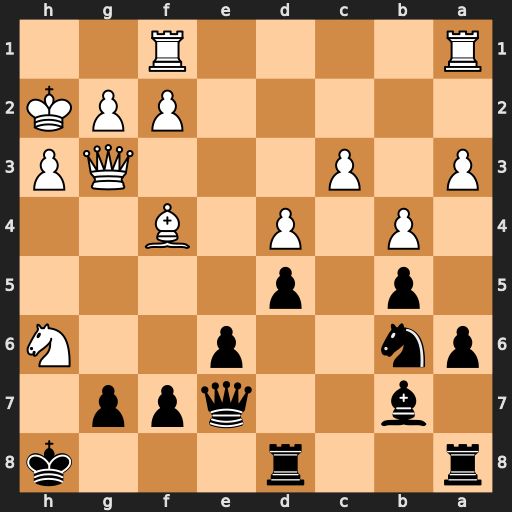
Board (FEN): r2r3k/1b2qpp1/pn2p2N/1p1p4/1P1P1B2/P1P3QP/5PPK/R4R2
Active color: b
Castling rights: -
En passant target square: -
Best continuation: gxh6 Be5+ f6